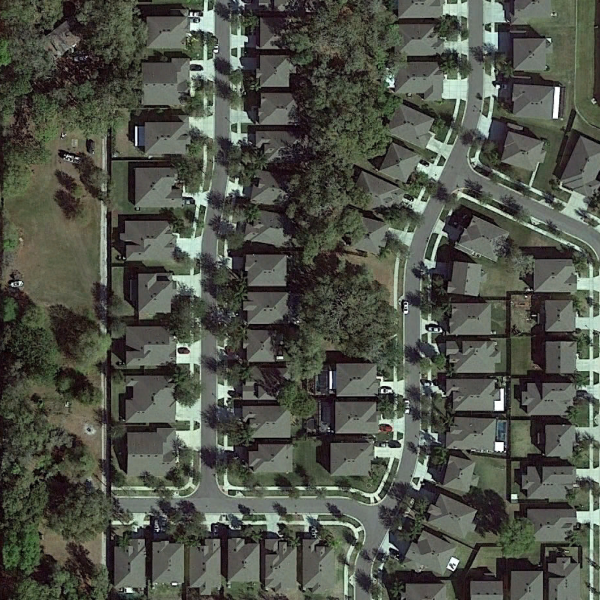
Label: DenseResidential